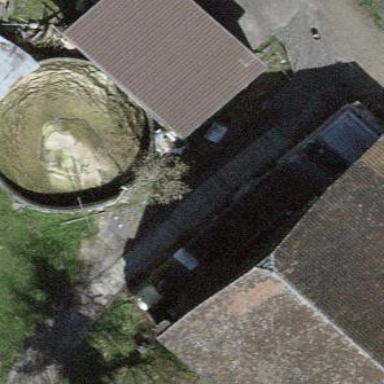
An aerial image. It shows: Storage tank with man-made structure.